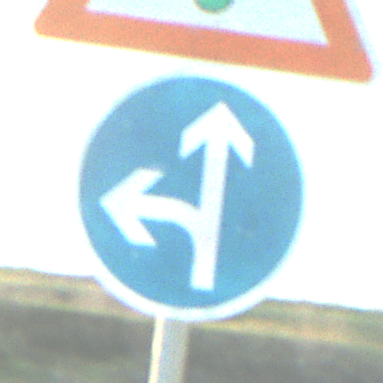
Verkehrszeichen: VorgeschriebeneFahrtrichtungGeradeausOderLinks
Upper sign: Lichtzeichenanlage
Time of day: SunriseSunset
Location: Outdoor (Nature)
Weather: PartlyCloudy
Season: NotSpecified
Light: Natural